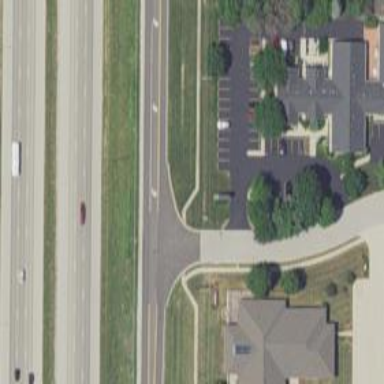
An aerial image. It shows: Tertiary road with asphalt surface and sidewalk on the left.